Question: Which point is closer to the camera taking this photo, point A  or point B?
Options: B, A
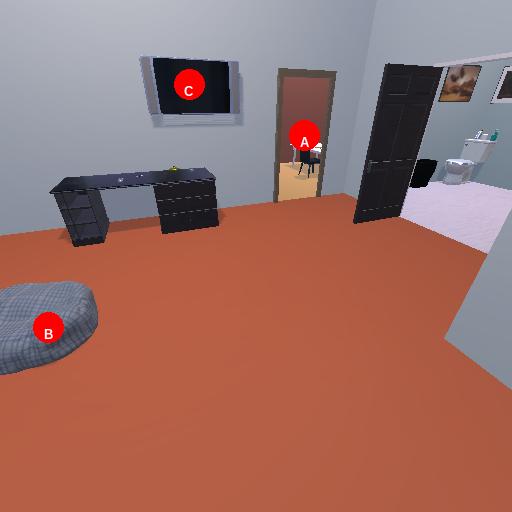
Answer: B